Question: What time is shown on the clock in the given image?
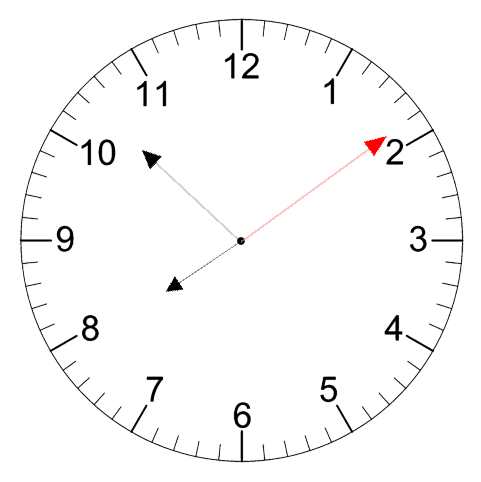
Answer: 07:52:09